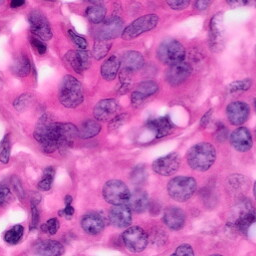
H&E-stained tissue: Pancreatic